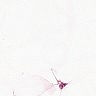
Metastatic tissue present: no